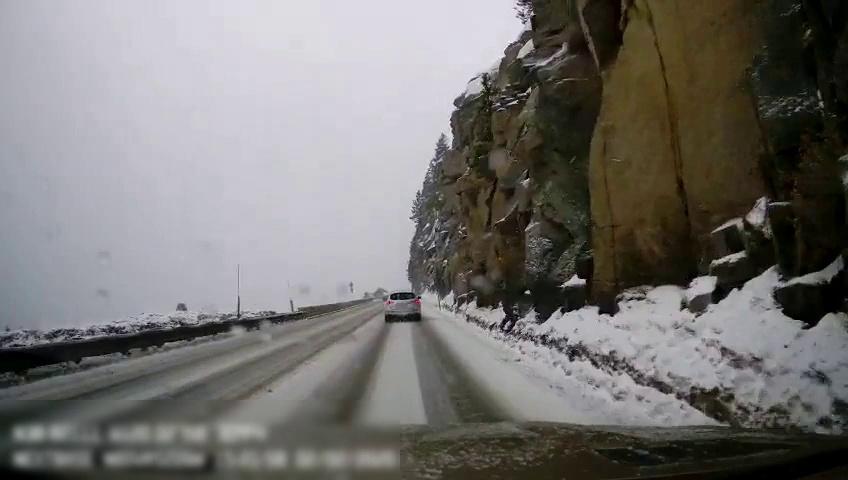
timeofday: Day
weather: Snowy
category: Drivable Space
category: Vehicles | SUV